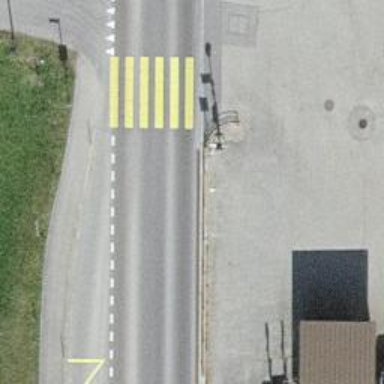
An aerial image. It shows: Bus stop with platform for public transport.